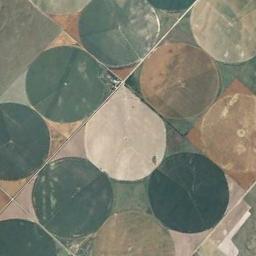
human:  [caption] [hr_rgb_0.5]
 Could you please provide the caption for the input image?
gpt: There are some bare circle farmland and green circle farmland .

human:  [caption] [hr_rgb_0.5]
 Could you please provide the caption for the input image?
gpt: Dozens of neatly arranged circular farmlands of mixed green, Tan and khaki .

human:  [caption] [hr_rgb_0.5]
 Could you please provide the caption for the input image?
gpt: Several green circular farmlands and several khaki circular farmlands are neatly arranged on the ground .

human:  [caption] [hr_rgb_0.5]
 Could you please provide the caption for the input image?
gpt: There is no complete circular farmland .

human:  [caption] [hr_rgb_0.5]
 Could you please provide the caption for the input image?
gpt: There are many circular farmlands of the same size arranged neatly .